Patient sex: M
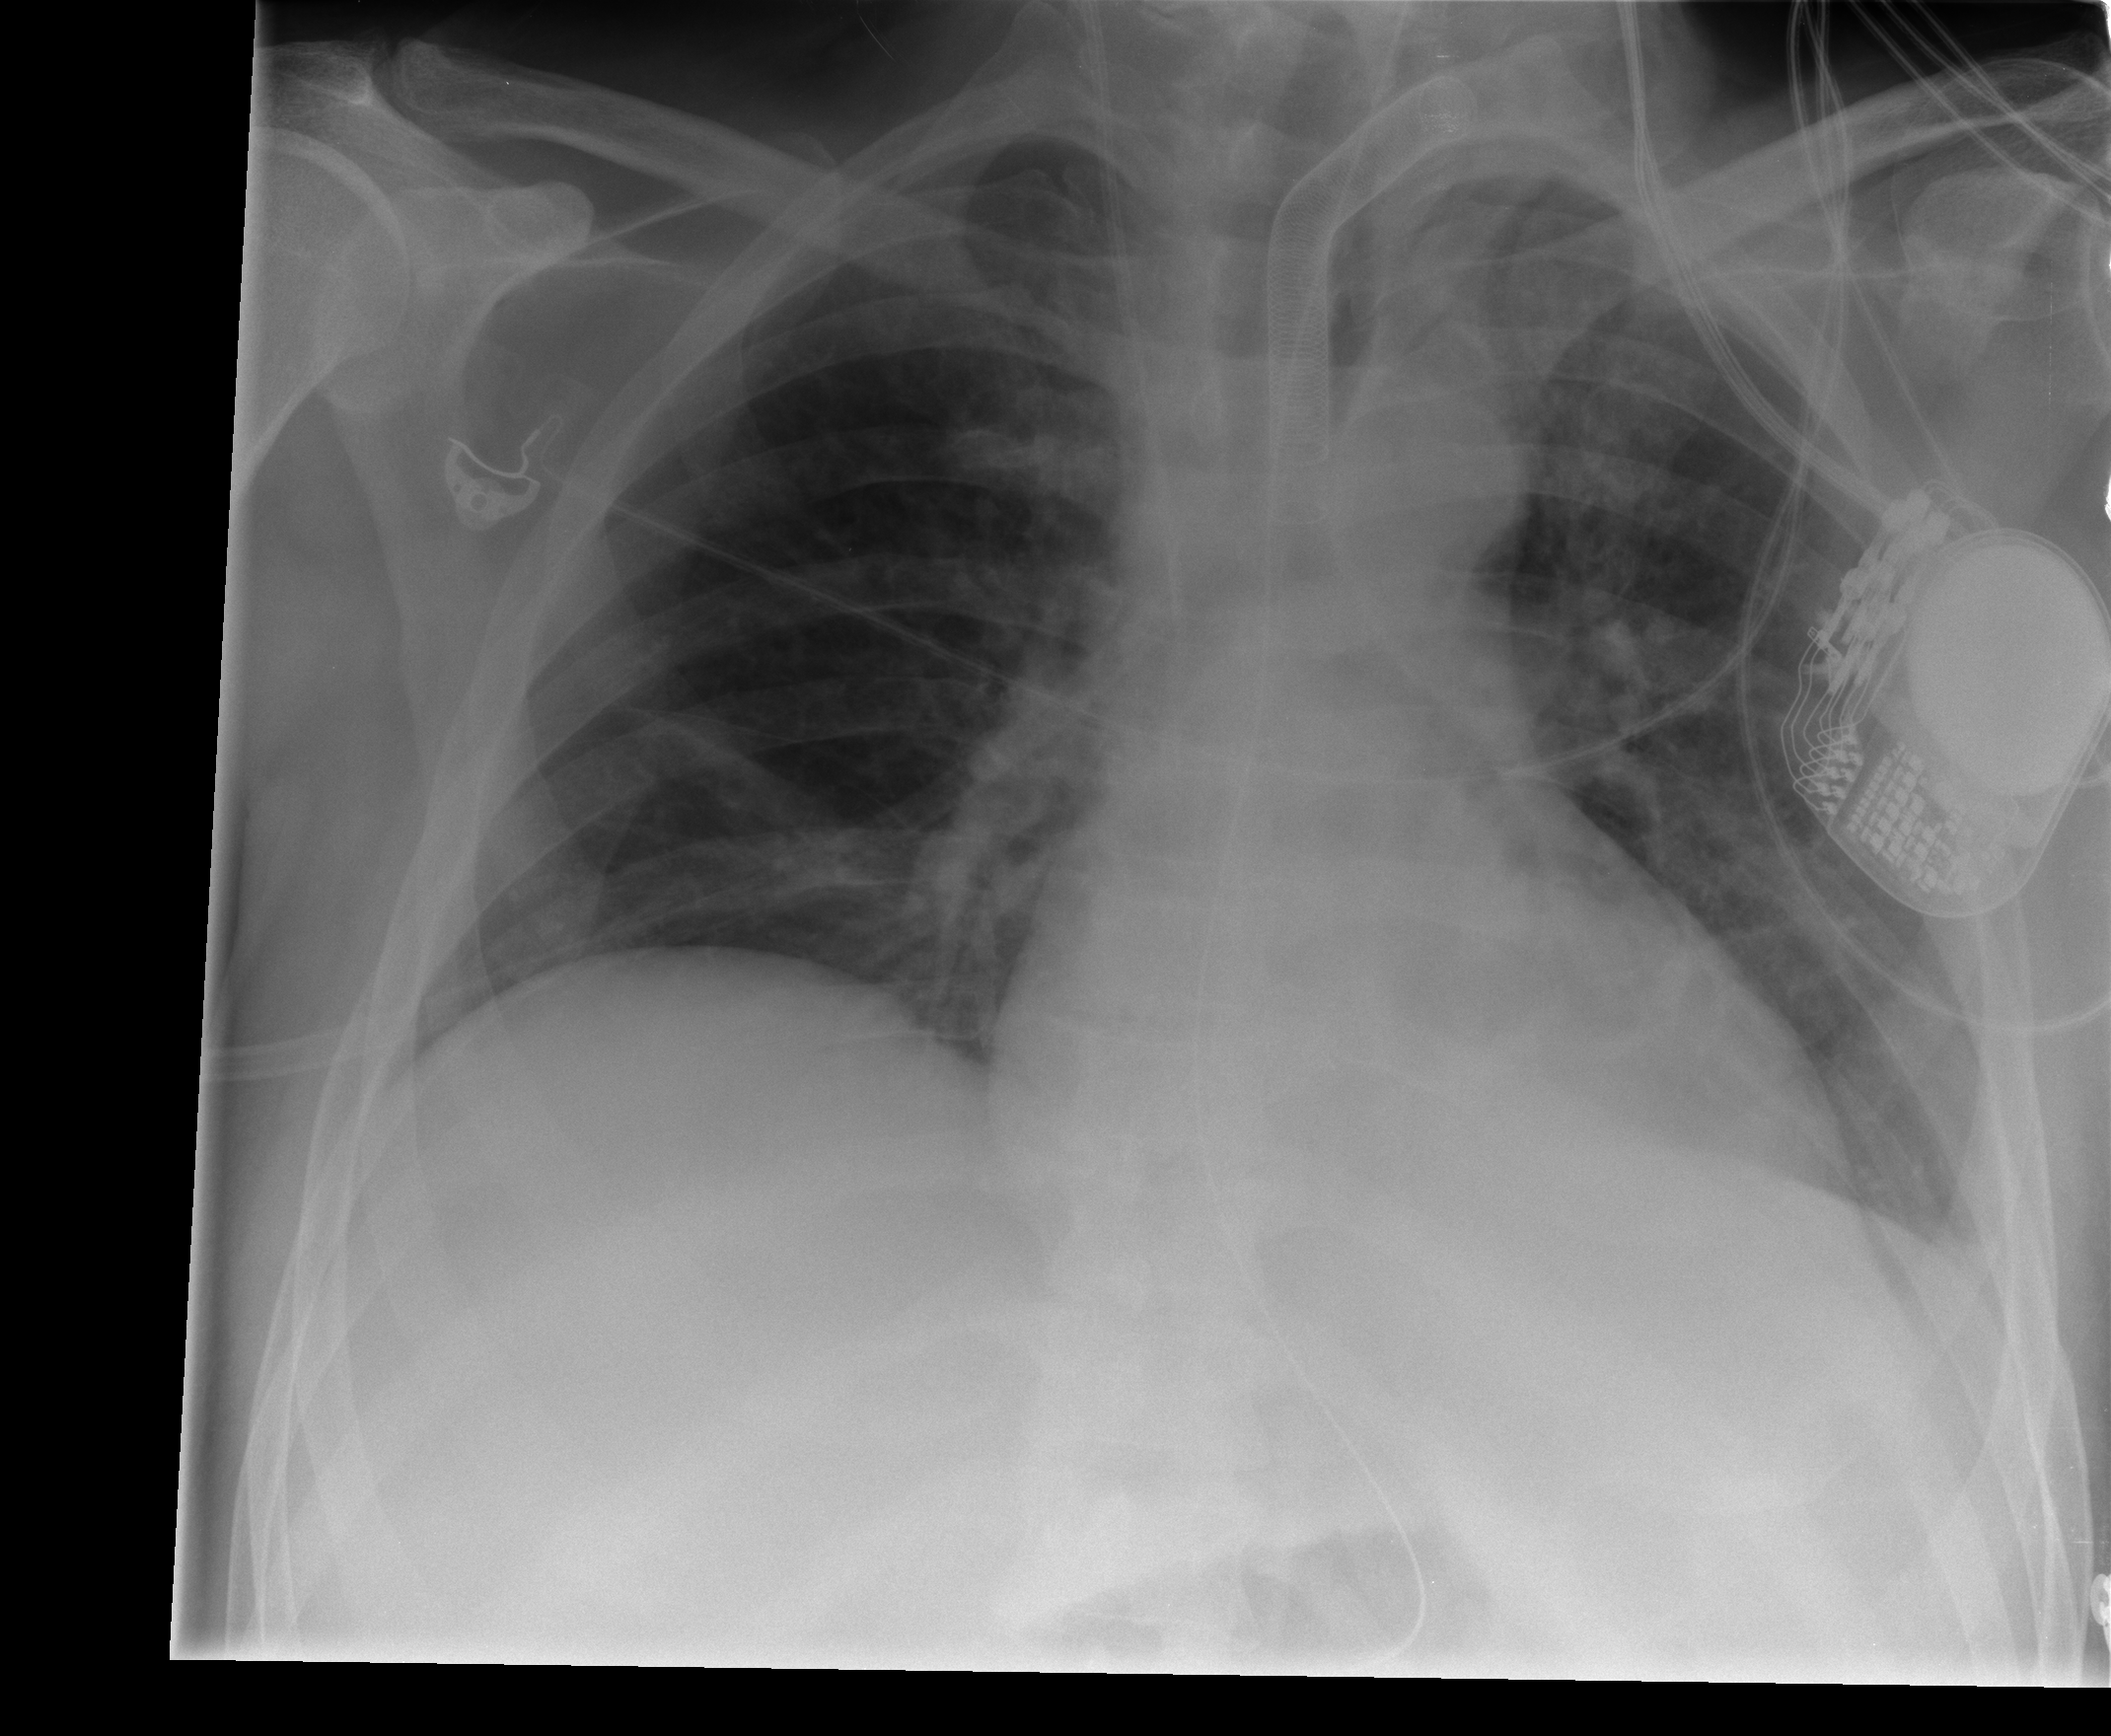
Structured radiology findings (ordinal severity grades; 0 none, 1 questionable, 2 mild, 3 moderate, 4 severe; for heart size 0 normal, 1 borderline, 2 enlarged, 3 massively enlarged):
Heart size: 0
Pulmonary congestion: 0
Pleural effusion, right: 0
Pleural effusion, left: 0
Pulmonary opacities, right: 0
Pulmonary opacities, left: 1
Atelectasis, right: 0
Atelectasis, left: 2